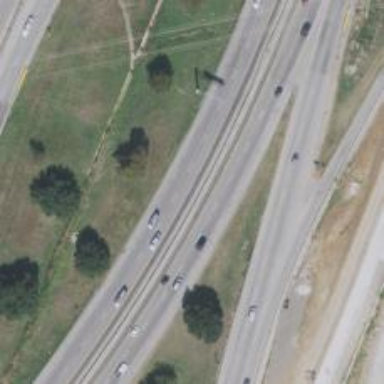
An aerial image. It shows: View of motorway.